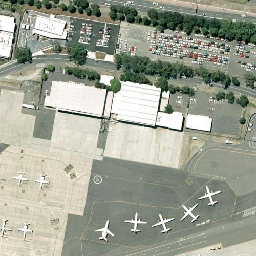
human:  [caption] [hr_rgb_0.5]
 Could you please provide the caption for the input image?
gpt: An airport with many different kinds of airplanes parked on .

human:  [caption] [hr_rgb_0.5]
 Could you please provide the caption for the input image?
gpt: Five white planes were parked in a dark gray area, and the streets in the distance were crowded with cars.

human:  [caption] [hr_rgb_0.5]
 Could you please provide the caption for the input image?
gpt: Five white planes were parked in the dark gray area, and the road in the distance was crowded with cars.

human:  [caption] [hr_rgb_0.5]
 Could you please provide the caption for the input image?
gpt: Five white planes were parked in the dark gray area, and the streets in the distance were full of cars.

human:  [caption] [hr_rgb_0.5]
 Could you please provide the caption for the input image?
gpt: Five white planes were parked in the dark gray area, and the road in the distance was full of cars.